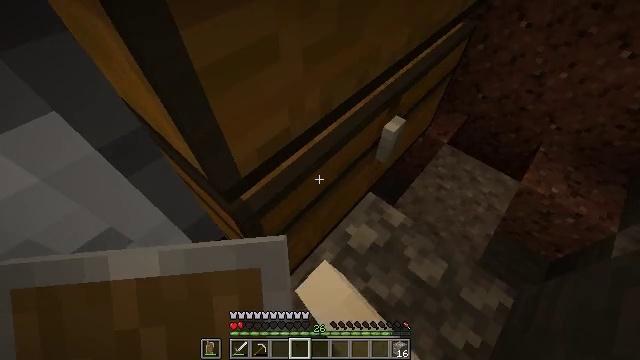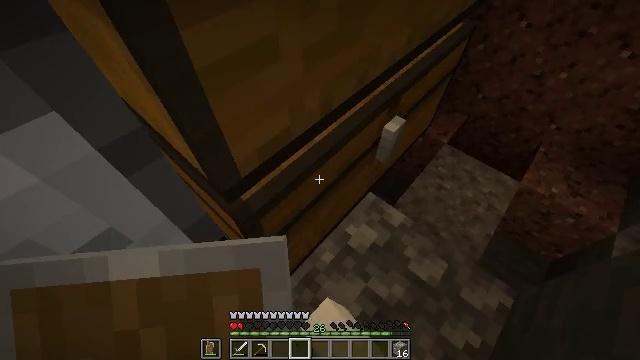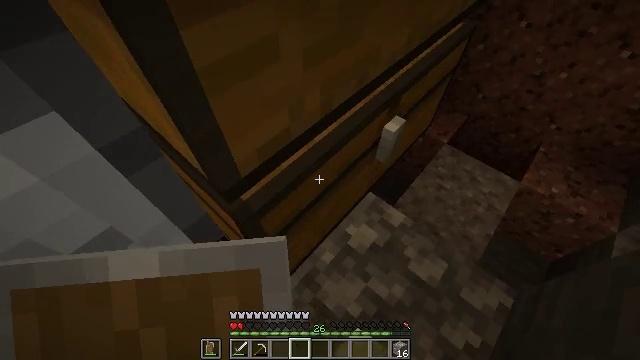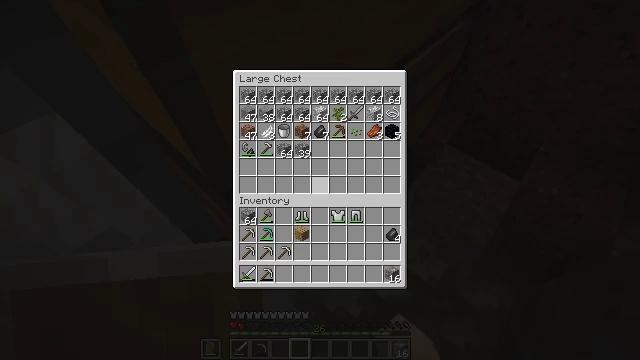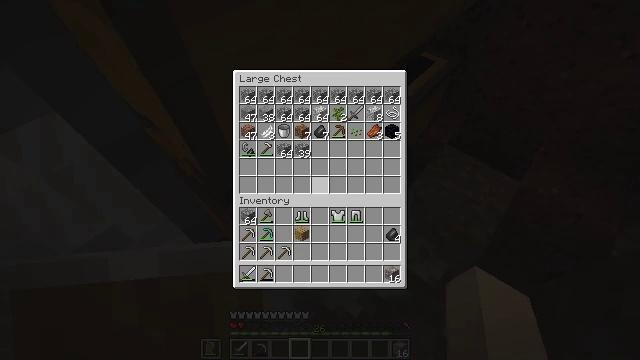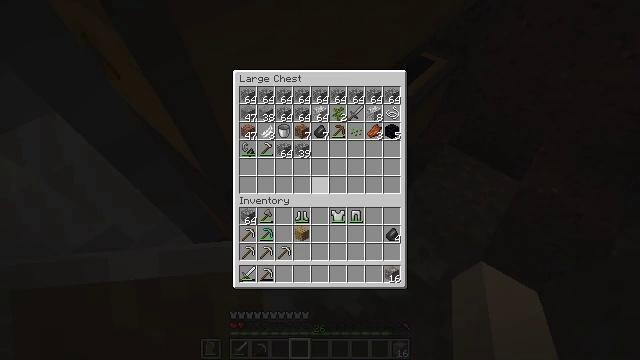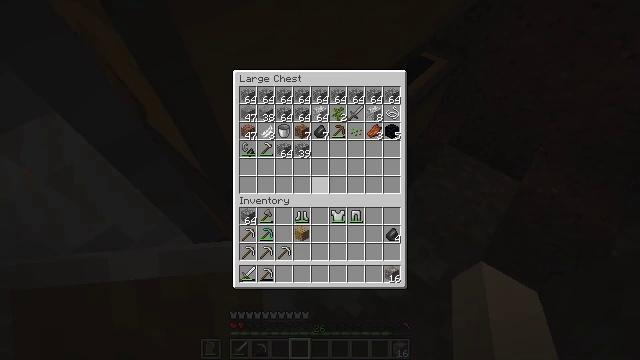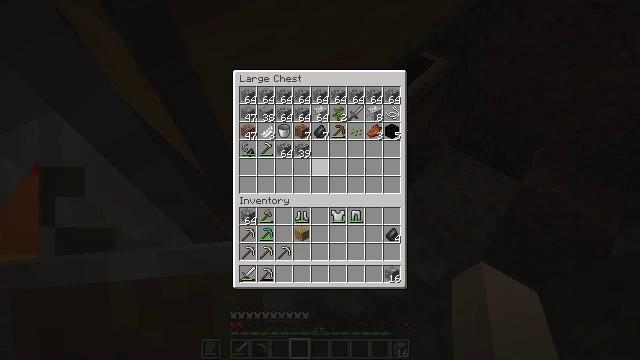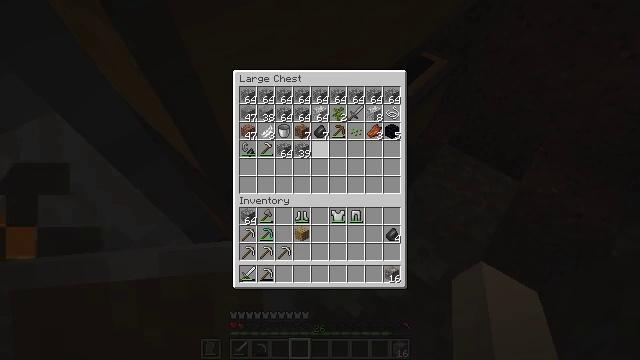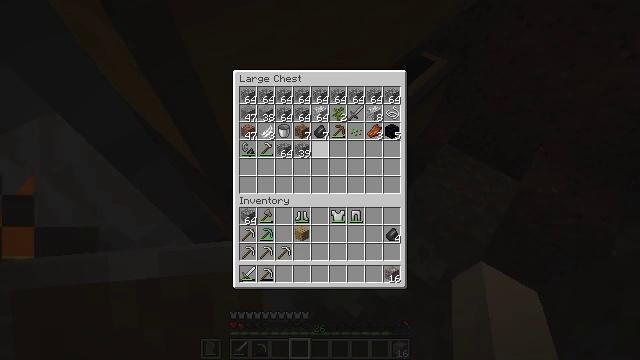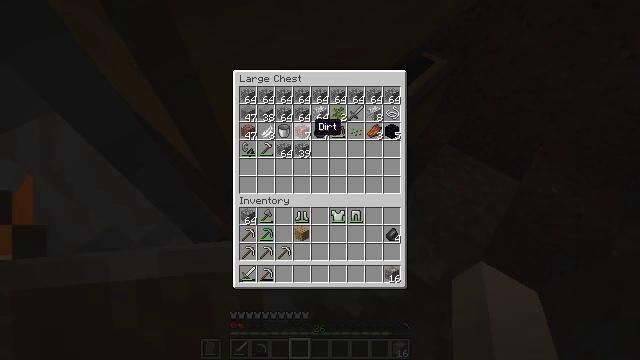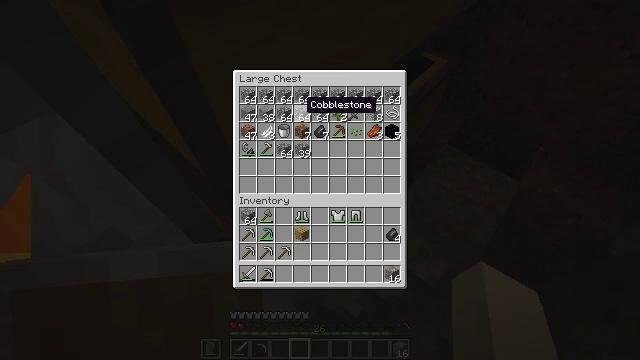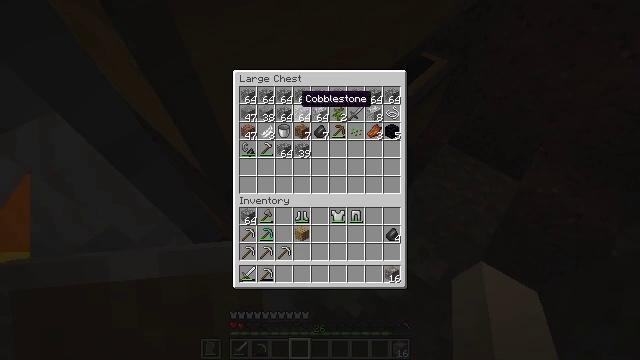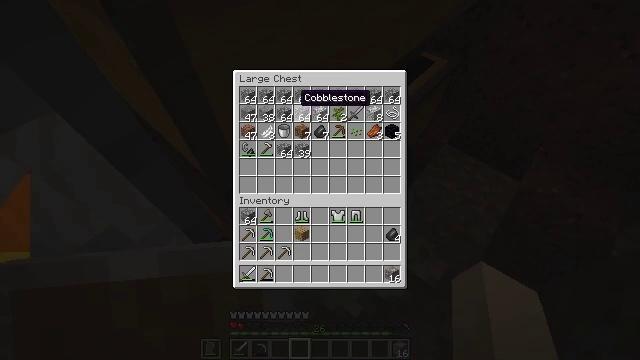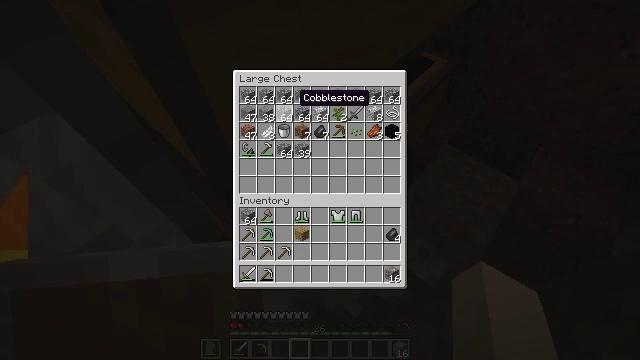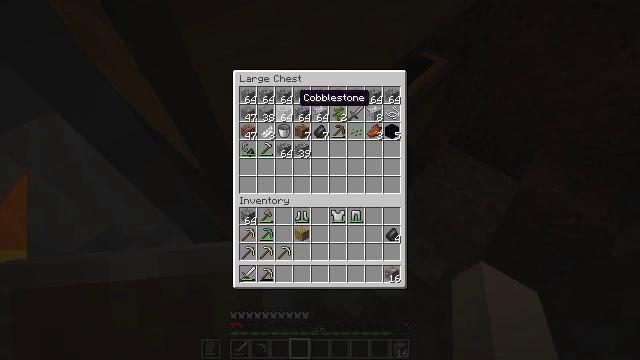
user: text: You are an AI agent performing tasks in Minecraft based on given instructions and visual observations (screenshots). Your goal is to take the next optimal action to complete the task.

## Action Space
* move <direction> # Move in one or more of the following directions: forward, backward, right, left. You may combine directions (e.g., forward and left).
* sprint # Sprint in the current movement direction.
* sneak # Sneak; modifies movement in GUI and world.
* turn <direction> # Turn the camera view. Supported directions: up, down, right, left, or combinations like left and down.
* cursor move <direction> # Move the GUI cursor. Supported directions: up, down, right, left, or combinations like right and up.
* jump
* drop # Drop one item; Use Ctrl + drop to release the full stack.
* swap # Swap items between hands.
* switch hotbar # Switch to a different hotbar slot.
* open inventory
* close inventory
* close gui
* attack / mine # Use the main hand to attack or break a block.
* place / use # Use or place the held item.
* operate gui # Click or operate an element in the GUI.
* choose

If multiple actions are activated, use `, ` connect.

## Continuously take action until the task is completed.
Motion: motion action
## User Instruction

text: Open the crafting table and craft a cobblestone wall.
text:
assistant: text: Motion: use / place
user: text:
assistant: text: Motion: no_op
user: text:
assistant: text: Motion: no_op
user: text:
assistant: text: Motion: no_op
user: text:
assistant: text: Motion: no_op
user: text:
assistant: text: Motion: no_op
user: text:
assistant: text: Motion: turn up
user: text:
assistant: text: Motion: turn up
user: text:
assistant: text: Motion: turn up
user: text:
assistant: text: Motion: turn up
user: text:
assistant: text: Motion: turn left and up
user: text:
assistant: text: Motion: no_op
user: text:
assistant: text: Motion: no_op
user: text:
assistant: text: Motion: no_op
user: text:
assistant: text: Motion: no_op
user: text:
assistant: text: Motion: sneak
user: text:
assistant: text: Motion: sneak
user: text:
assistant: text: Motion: sneak
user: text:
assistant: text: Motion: sneak
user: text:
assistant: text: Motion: sneak
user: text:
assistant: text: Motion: sneak
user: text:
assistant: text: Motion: sneak
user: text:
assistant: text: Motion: sneak, attack / mine
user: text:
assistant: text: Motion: sneak, attack / mine
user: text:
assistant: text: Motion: sneak, attack / mine
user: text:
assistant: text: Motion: sneak
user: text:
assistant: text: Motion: sneak
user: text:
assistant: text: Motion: sneak
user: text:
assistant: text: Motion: sneak
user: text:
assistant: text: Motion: sneak, attack / mine